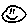
Label: smiley face